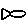
Label: fish